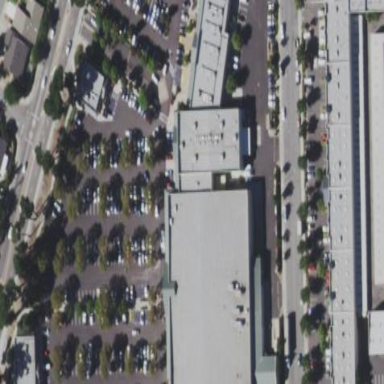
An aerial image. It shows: Retail building.